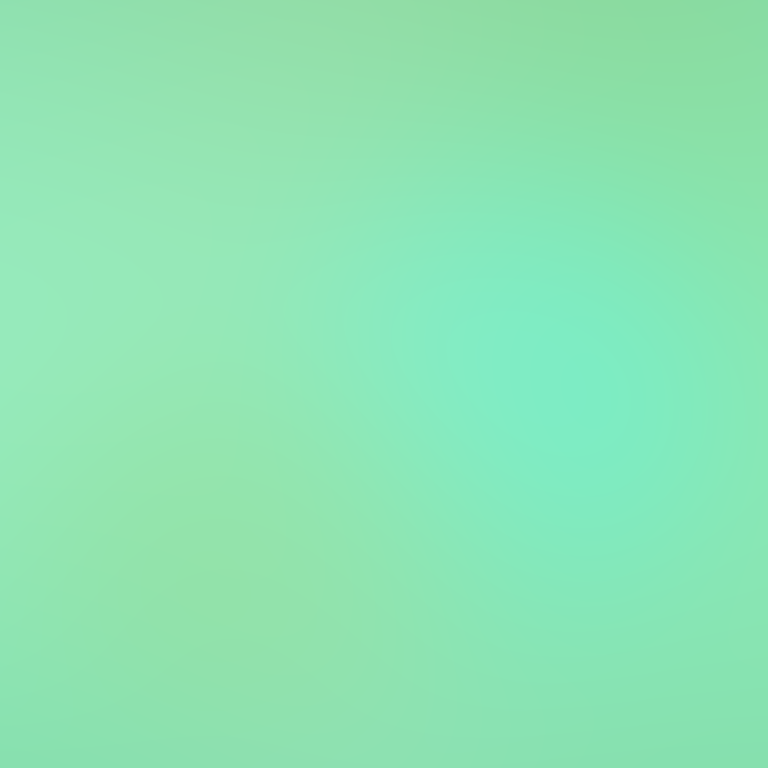
Abstract light effect, smooth gradient from soft green to light teal, calm atmosphere, diffuse light, no room, no furniture, no objects.